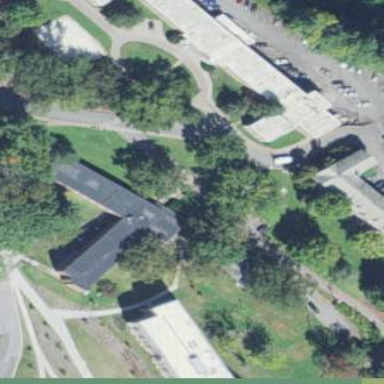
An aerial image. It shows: Dormitory building.